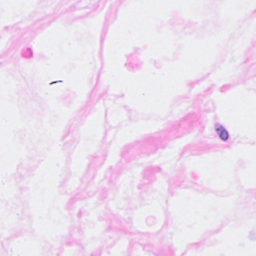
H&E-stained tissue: Breast